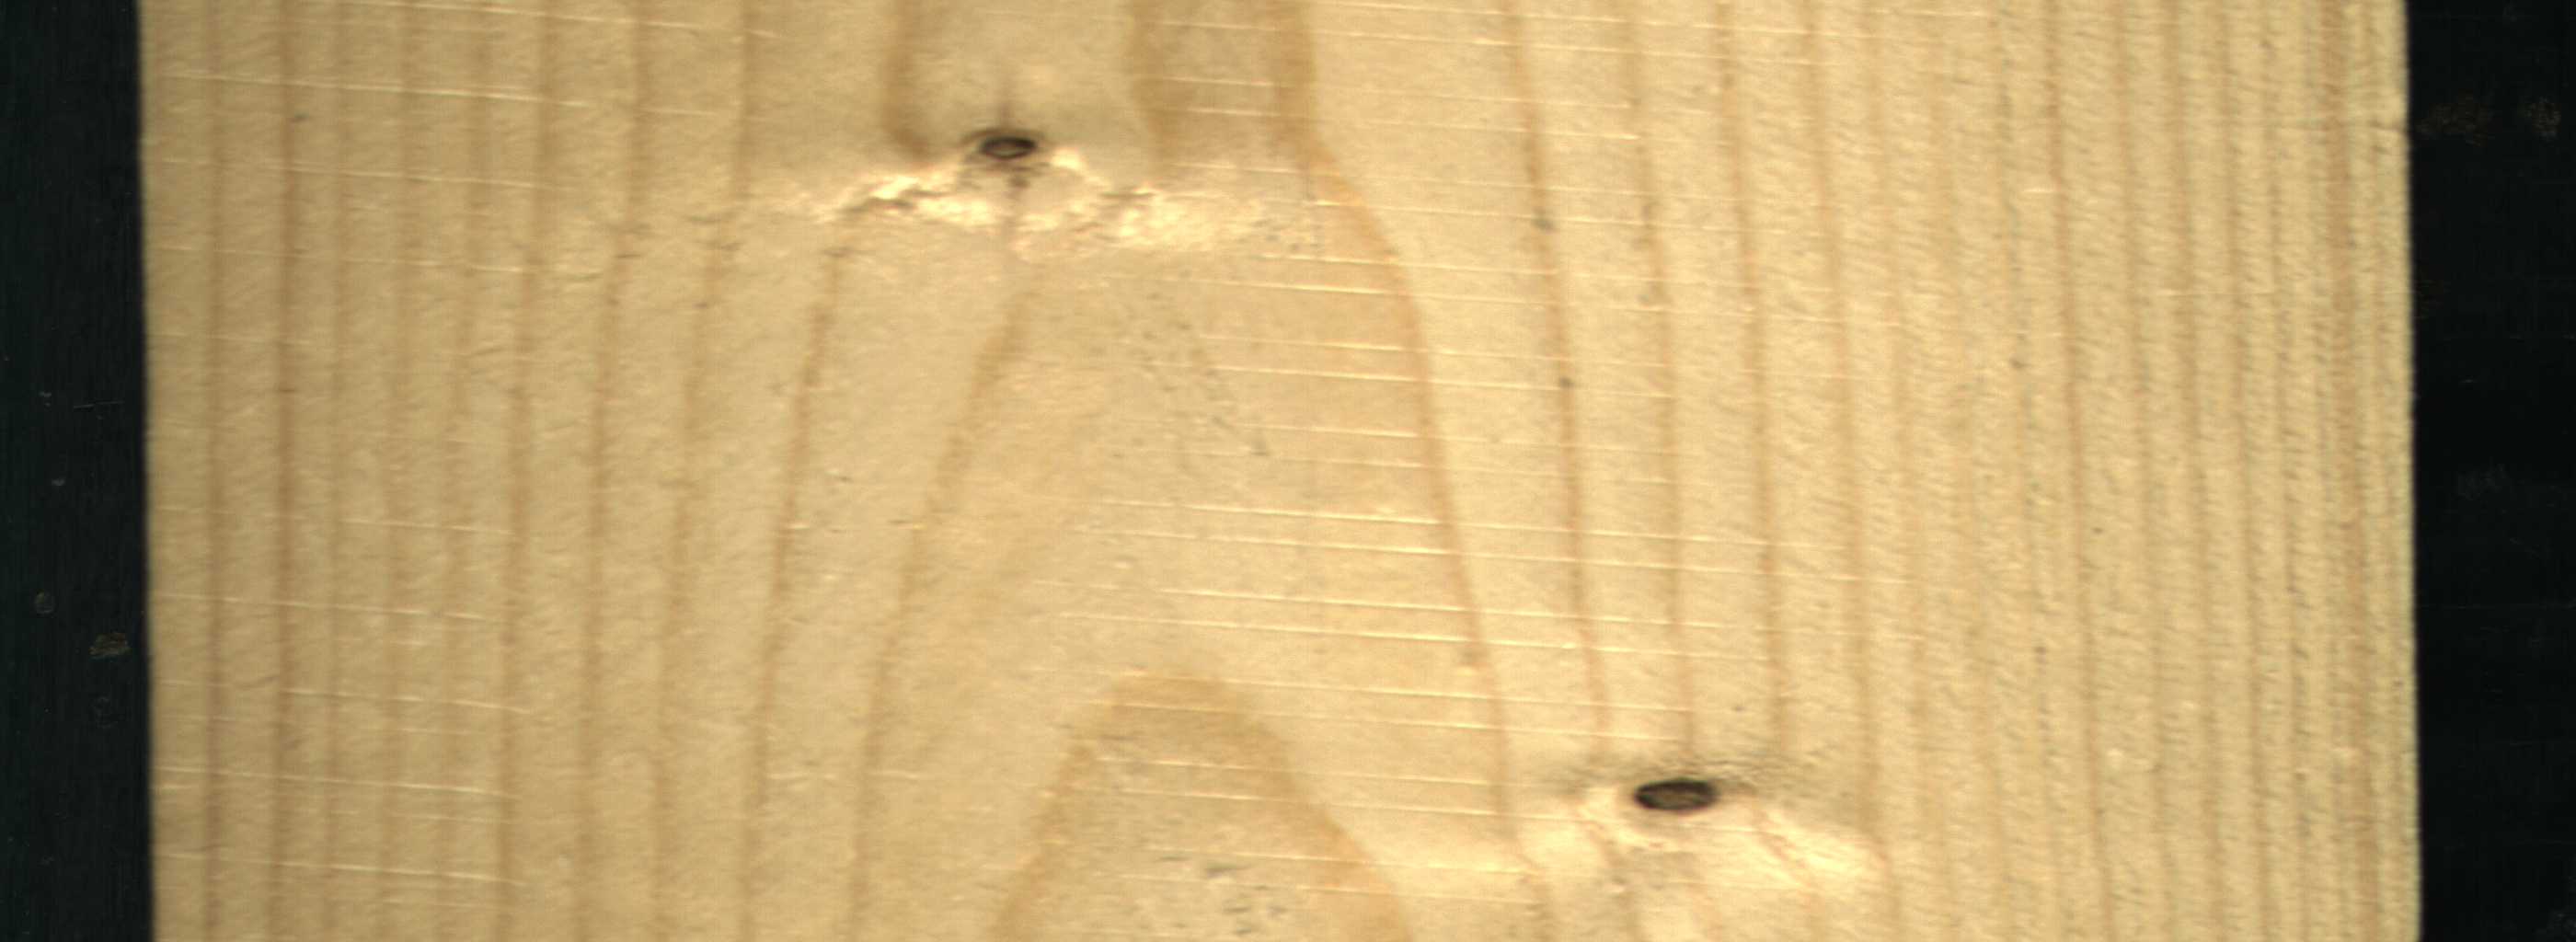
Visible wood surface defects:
Dead_Knot
Live_Knot